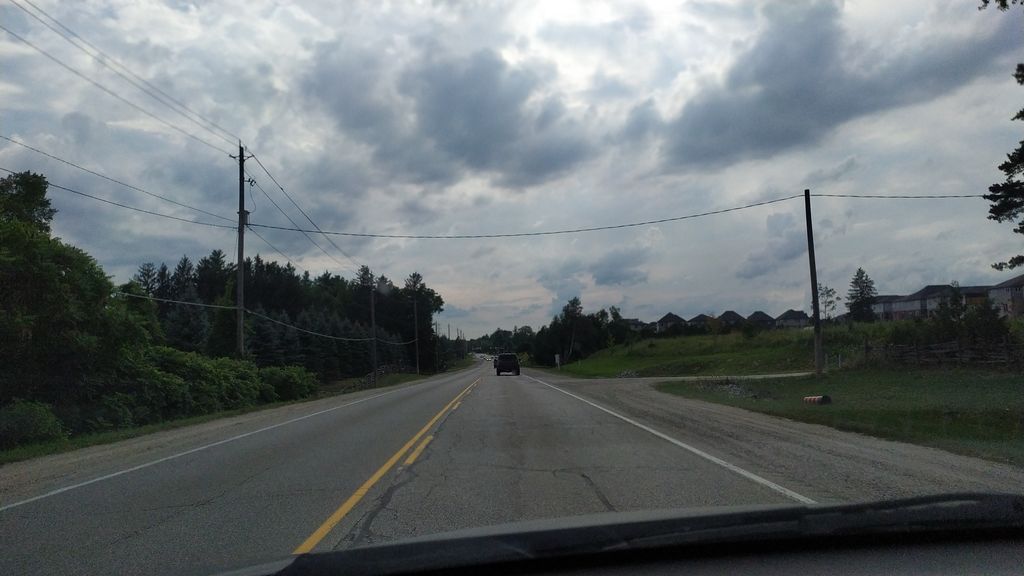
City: kitchener-waterloo